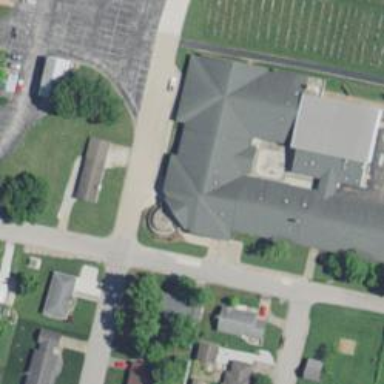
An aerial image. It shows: School building.